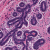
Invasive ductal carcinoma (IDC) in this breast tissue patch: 0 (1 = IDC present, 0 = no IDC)